Question: I want create panels with Twitter Bootstrap in rails app.
'''
<div class="panel panel-default">
<div class="panel-heading">Panel heading without title</div>
<div class="panel-body">
Panel content
</div>
</div>
'''
According to the official doc, we will get like this:

but I just get the text.
'''
Panel heading without title
Panel content
'''
Hope someone can help me, thanks in advance!
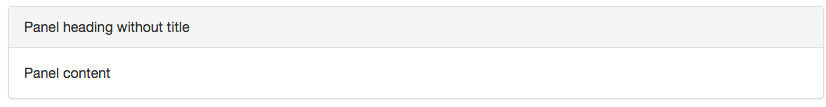
Answer: Edit the Gemfile.
'''
# gem "twitter-bootstrap-rails"
gem 'twitter-bootstrap-rails', :git => 'git://github.com/seyhunak/twitter-bootstrap-rails.git' # install the lastest version
'''
then 'bundle install' to install the latest version.